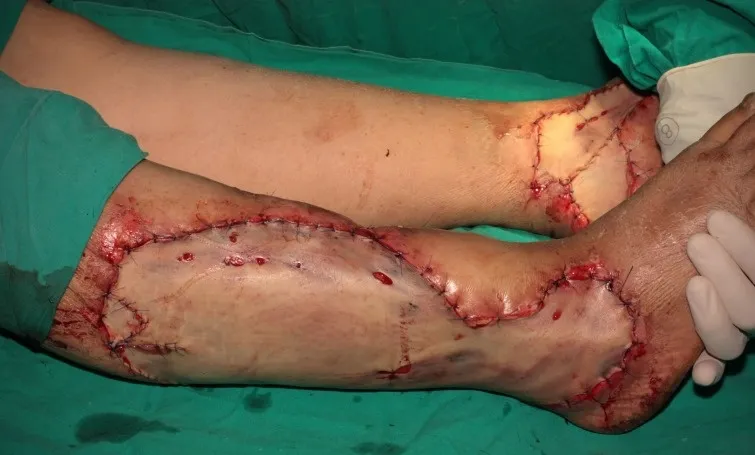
A full-thickness single piece skin graft harvested from the lower abdomen was
defatted with VERSAJET and sutured in place.
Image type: medical_photograph (other_medical_photograph)